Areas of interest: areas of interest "Church"
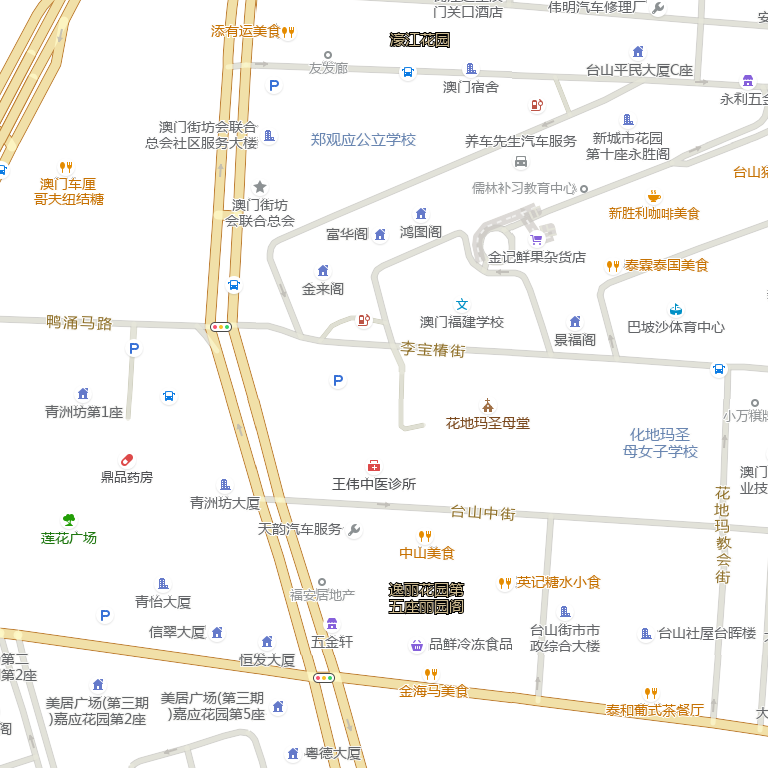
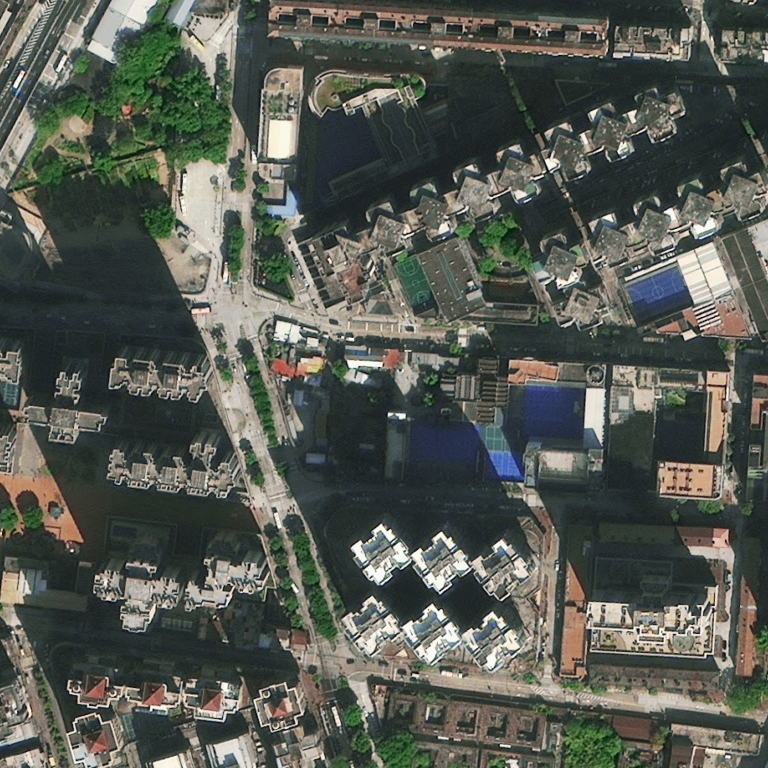